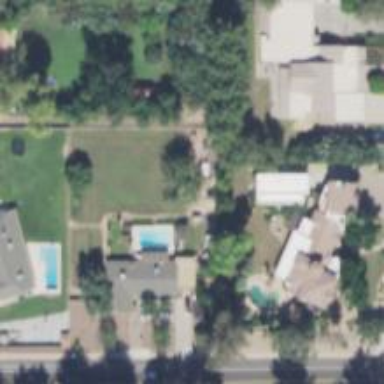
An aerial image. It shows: Outdoor inground swimming pool in leisure land.